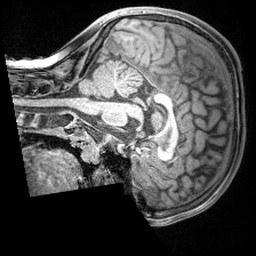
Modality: T1w
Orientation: sagittal
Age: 9
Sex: female
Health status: ill
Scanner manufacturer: siemens
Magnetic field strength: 3 T
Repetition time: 1.6 s
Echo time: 0.00179 s